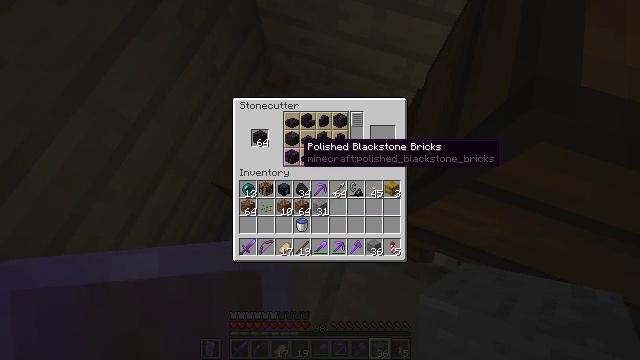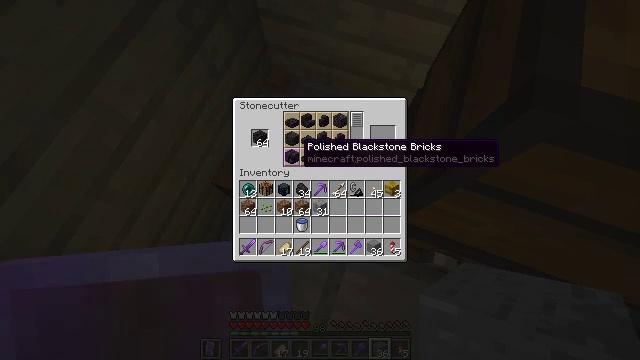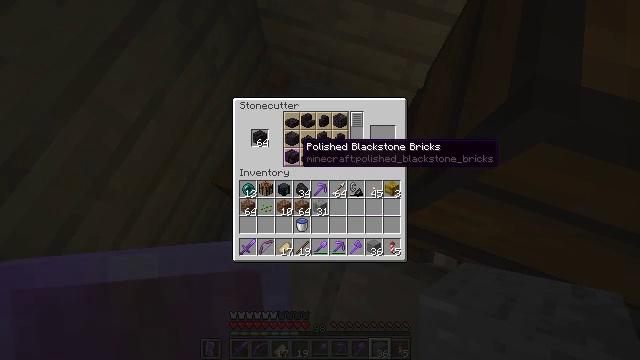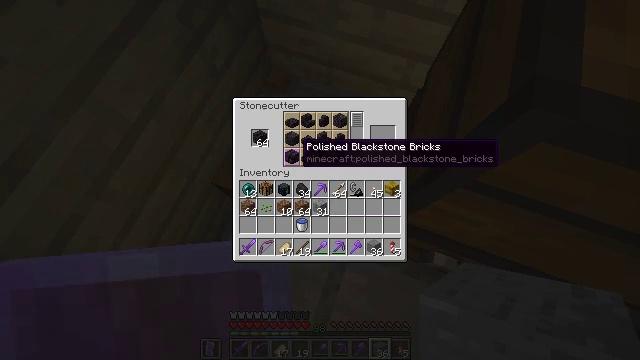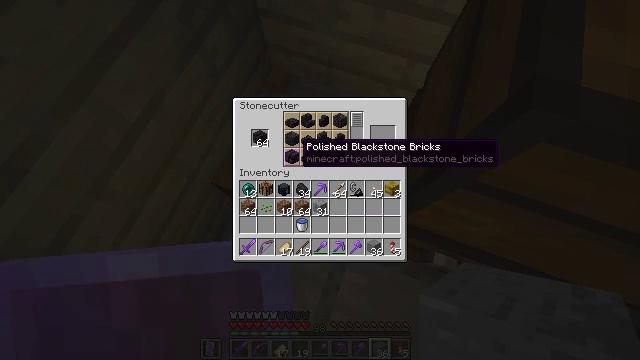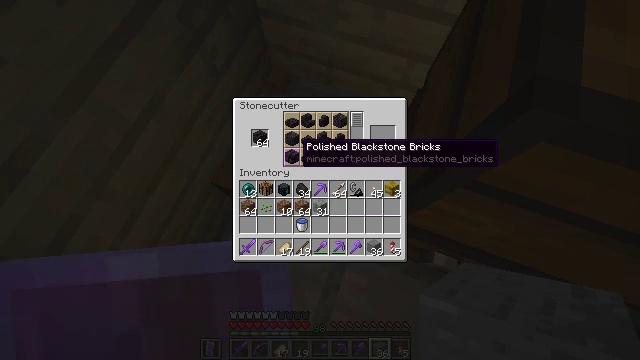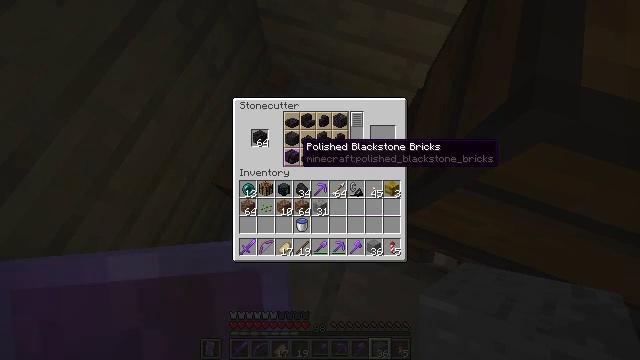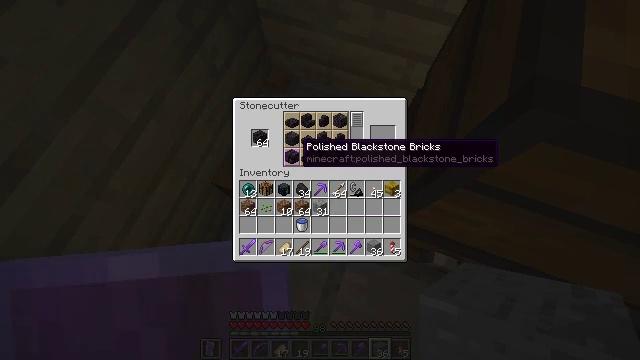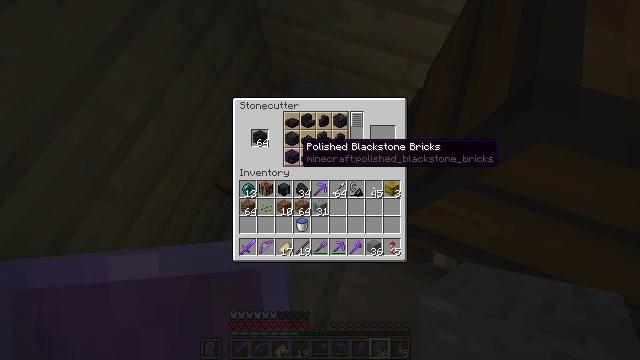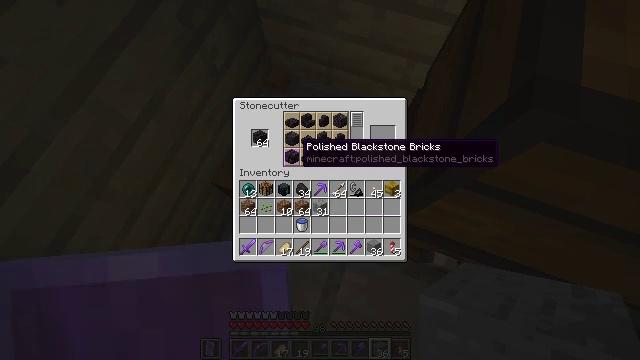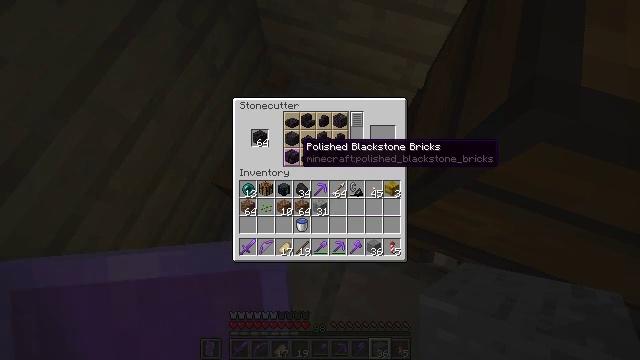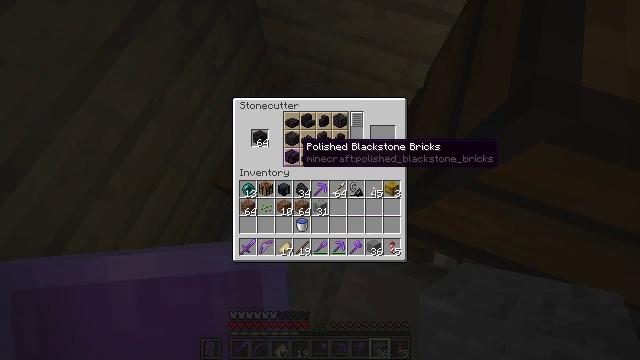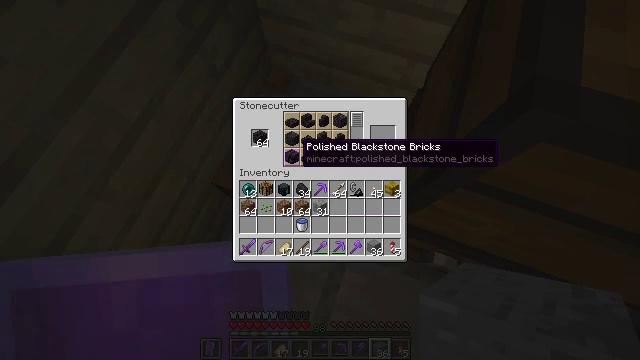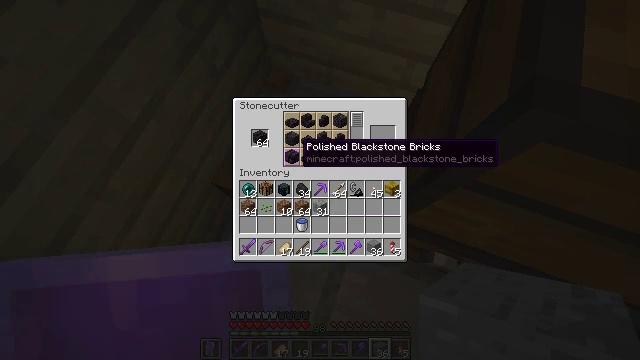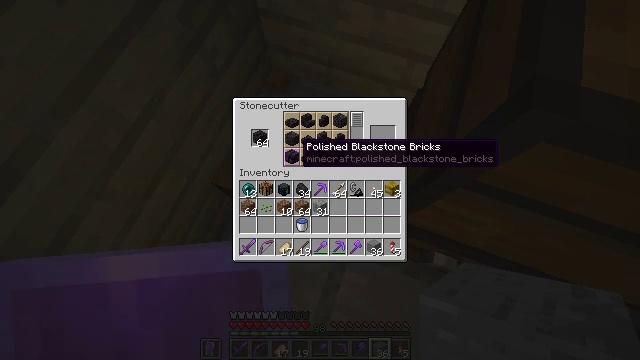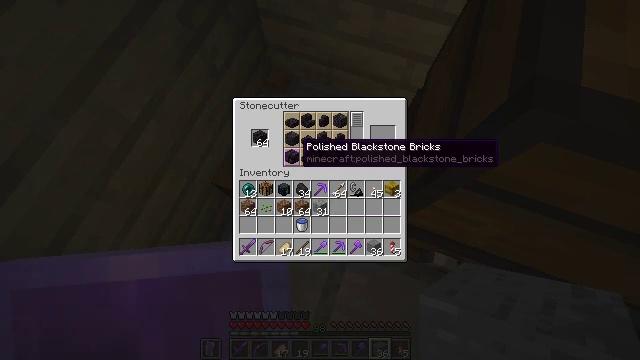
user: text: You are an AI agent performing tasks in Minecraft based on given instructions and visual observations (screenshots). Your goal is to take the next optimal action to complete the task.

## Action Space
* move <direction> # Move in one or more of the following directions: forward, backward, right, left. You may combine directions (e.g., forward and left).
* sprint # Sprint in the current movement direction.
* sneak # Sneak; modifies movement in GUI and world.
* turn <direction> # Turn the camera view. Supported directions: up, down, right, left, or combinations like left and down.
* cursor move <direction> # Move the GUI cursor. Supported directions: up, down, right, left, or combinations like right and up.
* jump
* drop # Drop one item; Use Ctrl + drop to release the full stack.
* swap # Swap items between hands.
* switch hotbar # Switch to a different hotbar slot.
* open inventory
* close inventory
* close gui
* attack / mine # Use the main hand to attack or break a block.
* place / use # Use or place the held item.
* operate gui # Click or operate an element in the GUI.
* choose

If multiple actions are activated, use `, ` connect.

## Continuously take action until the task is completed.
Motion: motion action
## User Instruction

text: Open the crafting table interface to craft polished blackstone bricks.
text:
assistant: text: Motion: no_op
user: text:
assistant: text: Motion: no_op
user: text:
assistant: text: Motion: no_op
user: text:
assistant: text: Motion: no_op
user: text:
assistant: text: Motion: no_op
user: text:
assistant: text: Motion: no_op
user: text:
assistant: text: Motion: no_op
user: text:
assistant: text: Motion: no_op
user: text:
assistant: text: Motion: no_op
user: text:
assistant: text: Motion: no_op
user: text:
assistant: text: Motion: no_op
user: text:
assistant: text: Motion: no_op
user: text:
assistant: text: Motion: no_op
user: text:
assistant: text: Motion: no_op
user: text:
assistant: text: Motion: no_op
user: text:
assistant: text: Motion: no_op
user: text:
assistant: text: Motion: no_op
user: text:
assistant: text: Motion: no_op
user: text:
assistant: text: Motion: attack / mine
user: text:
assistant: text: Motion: attack / mine
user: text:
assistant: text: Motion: attack / mine
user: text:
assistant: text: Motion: no_op
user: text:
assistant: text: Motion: no_op
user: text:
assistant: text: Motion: no_op
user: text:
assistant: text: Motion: turn right
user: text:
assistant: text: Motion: turn right
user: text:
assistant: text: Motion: turn right
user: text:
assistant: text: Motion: turn right
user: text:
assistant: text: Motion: turn right
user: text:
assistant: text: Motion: no_op